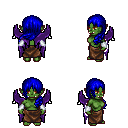
a pixel art fantasy rpg character, female body template, orc, green skin, purple wings, robe skirt, blue left-swept hairstyle, white cloth bracers, four views (front, back, left, right), 2x2 character sprite sheet, small pixel art, hard edges, no anti-aliasing